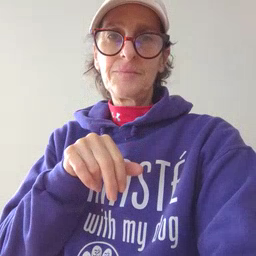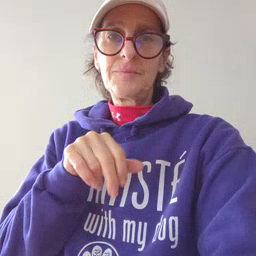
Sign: tongue